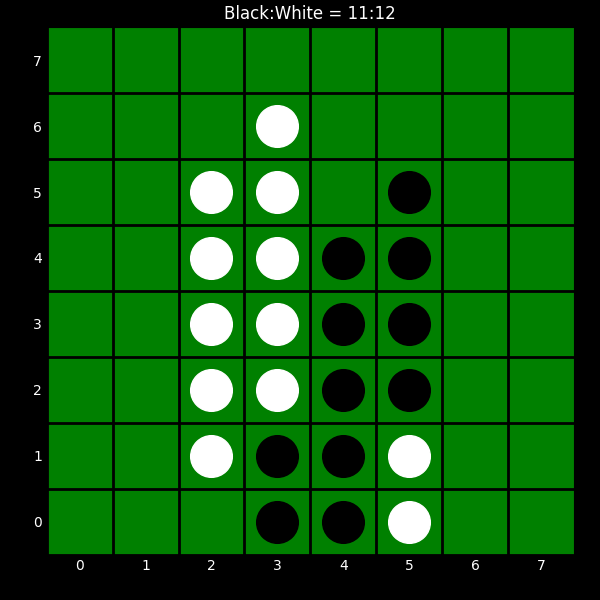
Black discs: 11
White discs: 12